Interaction volume radius: 5 \u00c5
Interaction volume height: 20 \u00c5
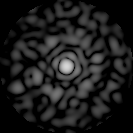
Disorder parameter: 0.8513